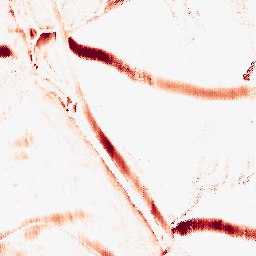
Category: morphological
Decomposition family: morphological_rect
Decomposition parameters: operation: opening
width: 5
height: 20
Upsampling method: regularized
Upsampling parameters: scale: 4
lambda_reg: 0.1
Upsampling scale: 4